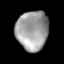
Tissue: lung
Cell type: Others
Senescence score: 0.1659
Nuclear area (px): 1240
Mean DAPI intensity: 157.527